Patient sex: M
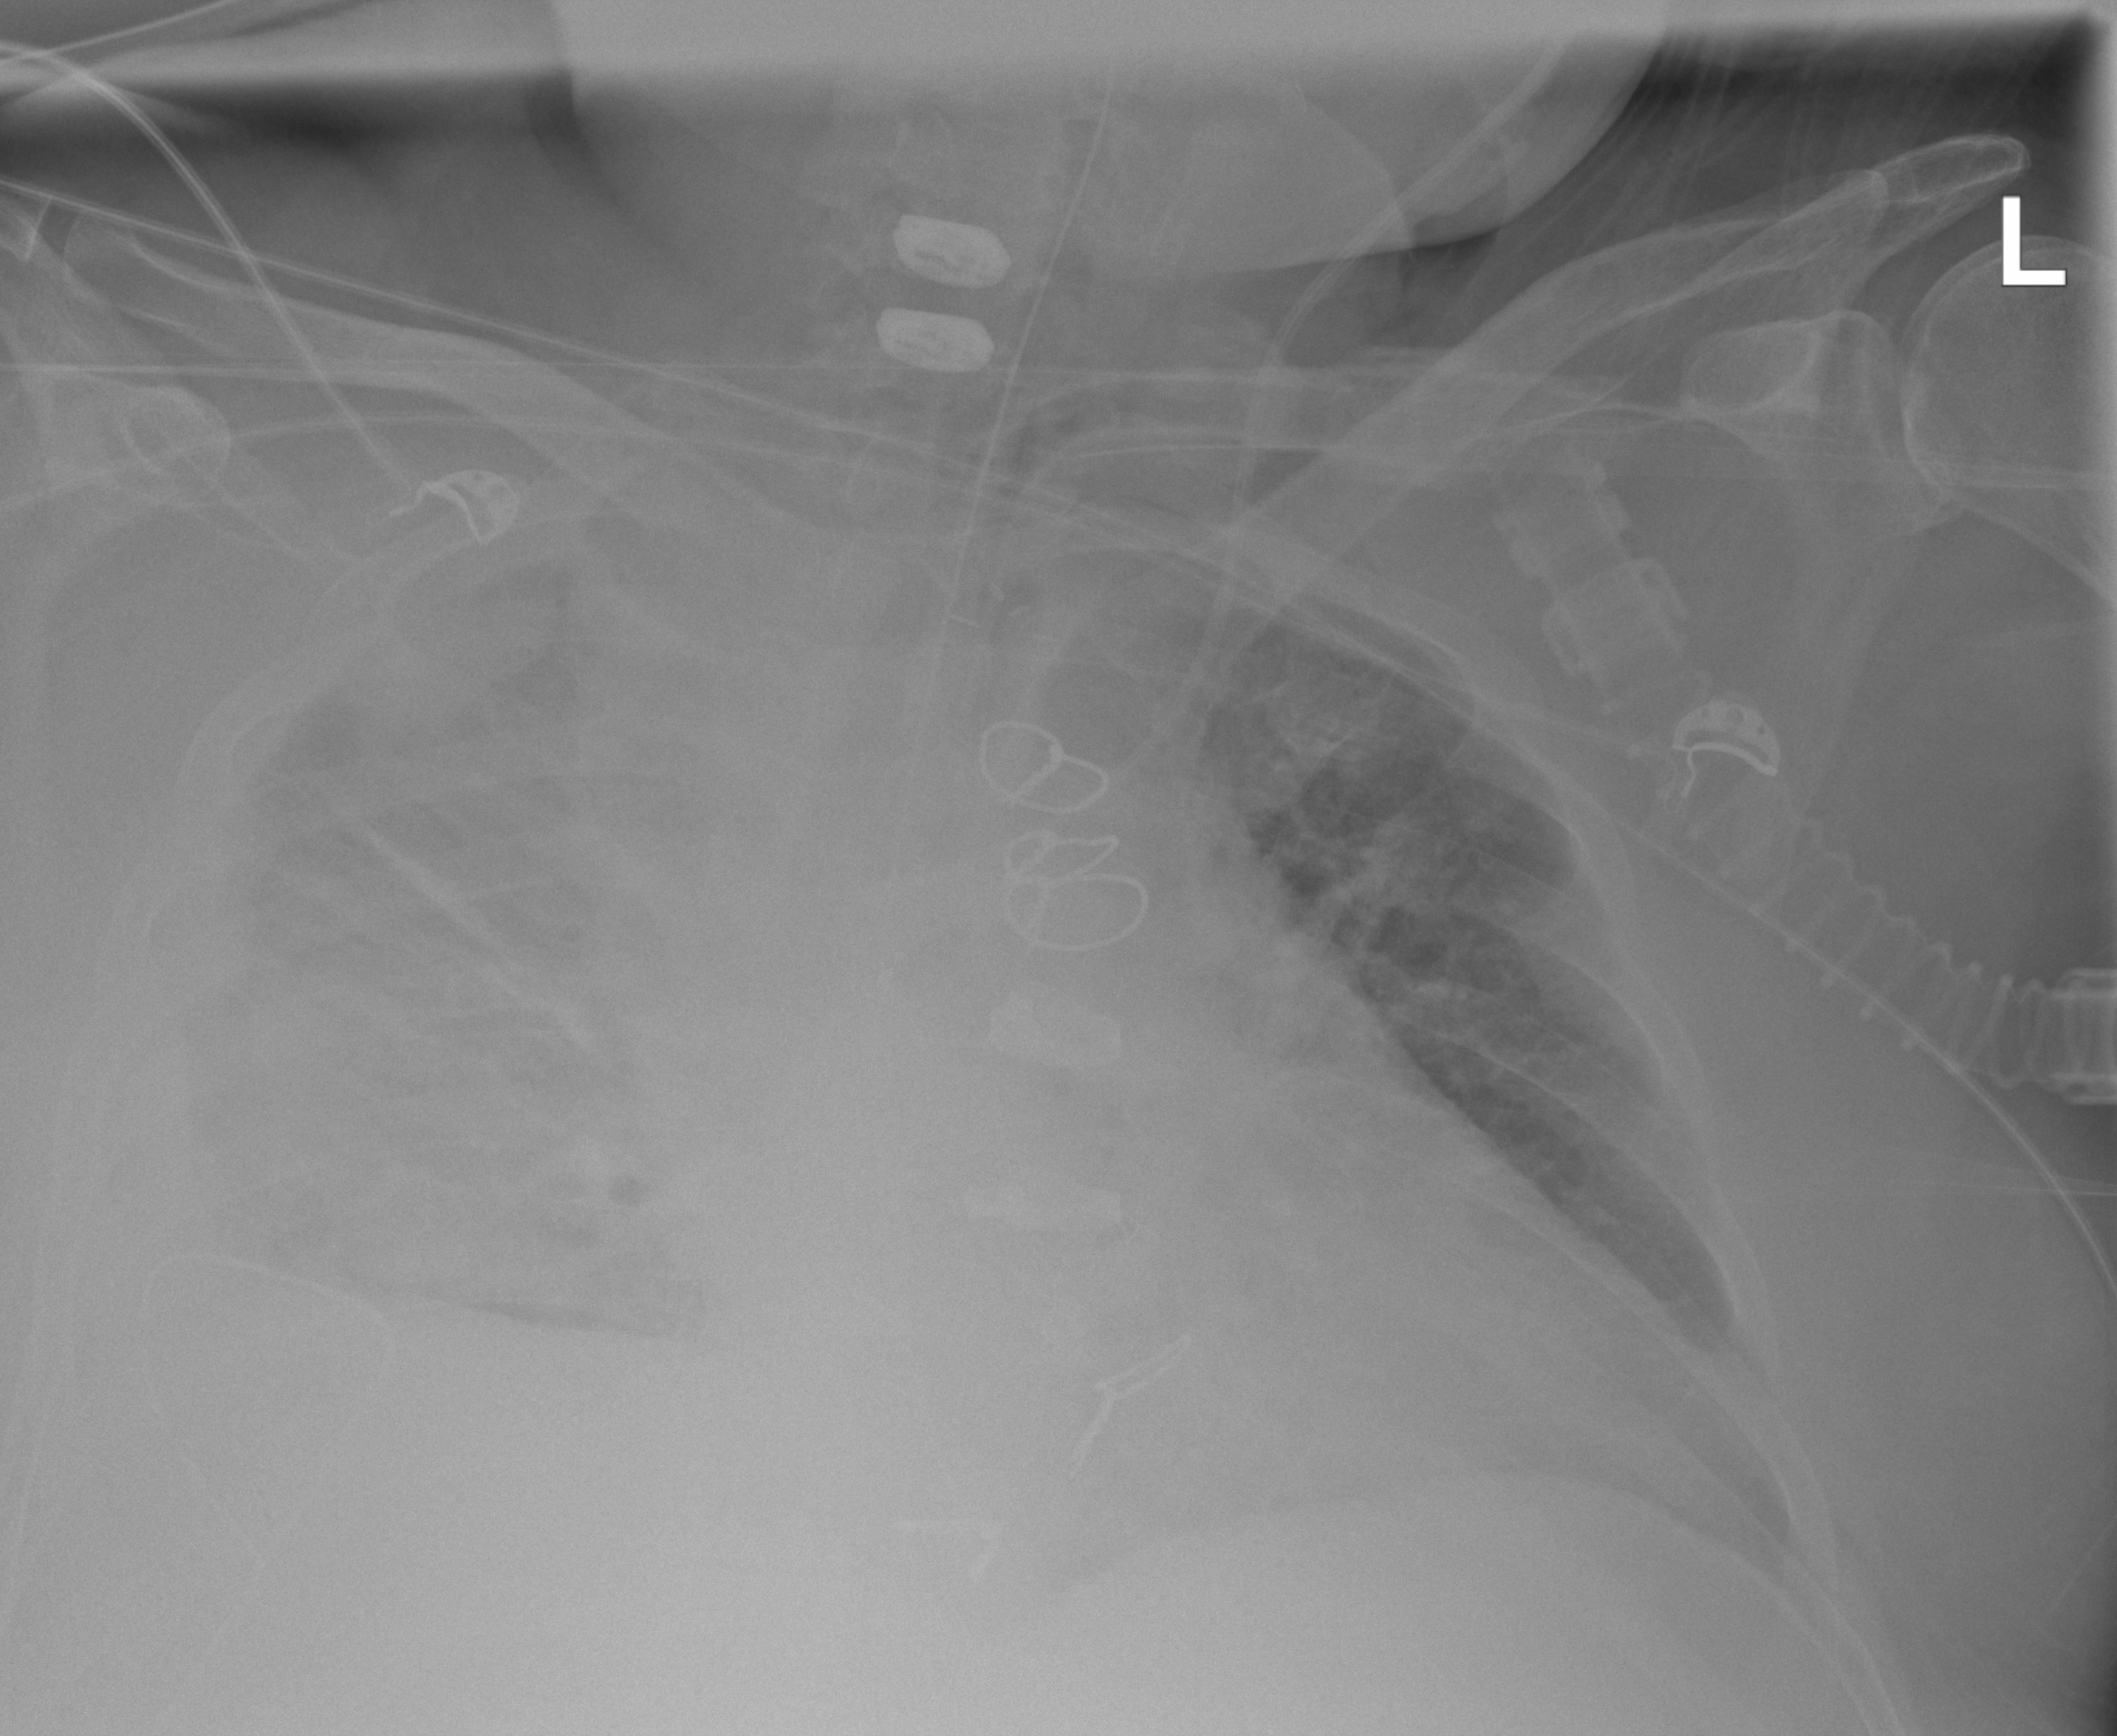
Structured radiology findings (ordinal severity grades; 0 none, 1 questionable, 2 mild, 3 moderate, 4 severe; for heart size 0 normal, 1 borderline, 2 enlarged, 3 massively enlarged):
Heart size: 2
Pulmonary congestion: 3
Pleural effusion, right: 3
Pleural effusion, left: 0
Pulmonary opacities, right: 3
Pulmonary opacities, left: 2
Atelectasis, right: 3
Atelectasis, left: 0